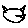
Label: cat